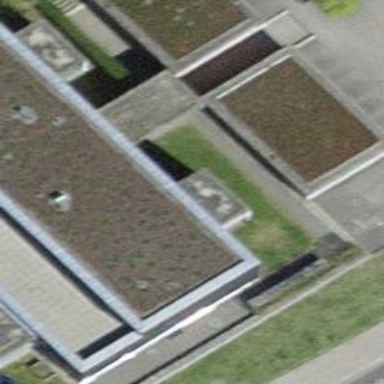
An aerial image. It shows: View of roof of building.